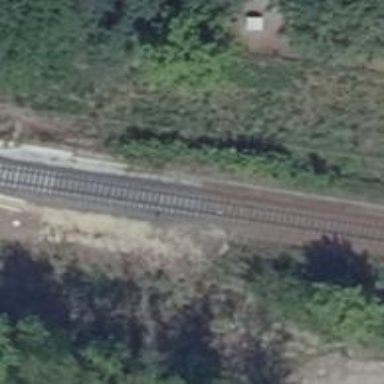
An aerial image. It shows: Abandoned railway.